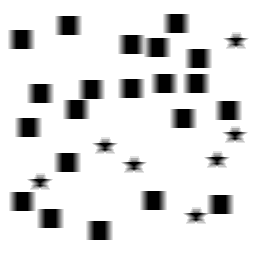
Squares: 21
Triangles: 0
Stars: 7
Total shapes: 28